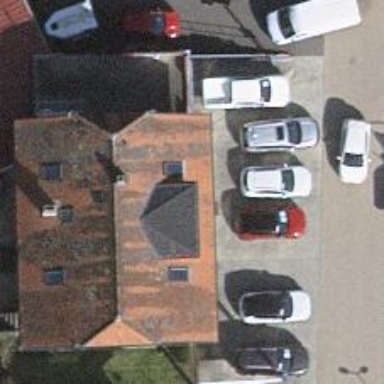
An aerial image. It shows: Car shop.